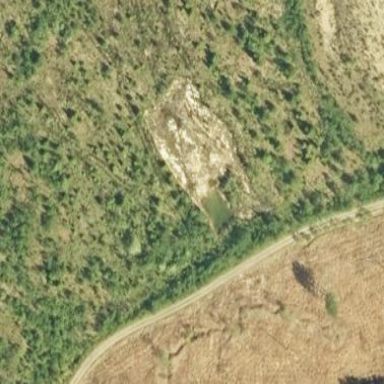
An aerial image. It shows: Quarry area.